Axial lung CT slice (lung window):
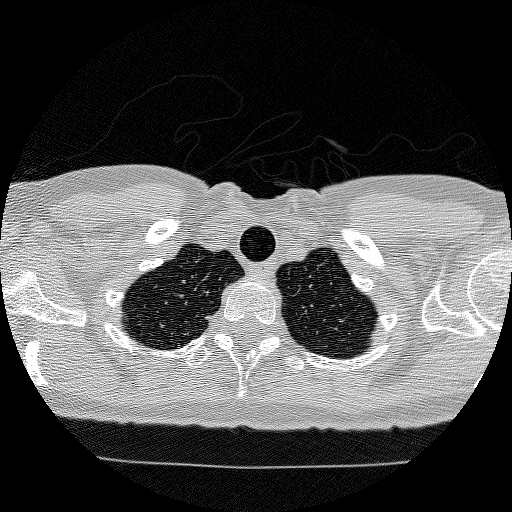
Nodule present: no